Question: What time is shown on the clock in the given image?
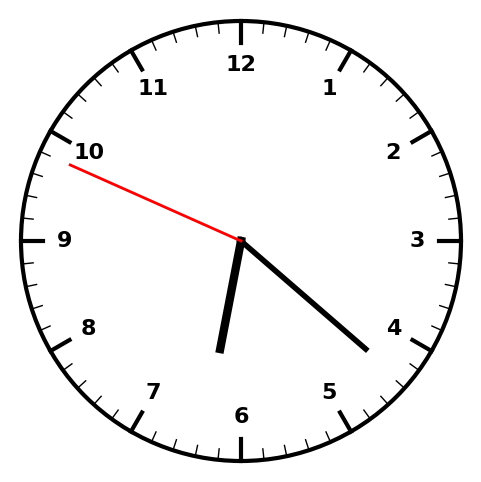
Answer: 06:21:49